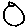
Label: circle